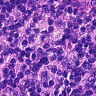
Metastatic tissue present: no